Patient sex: F
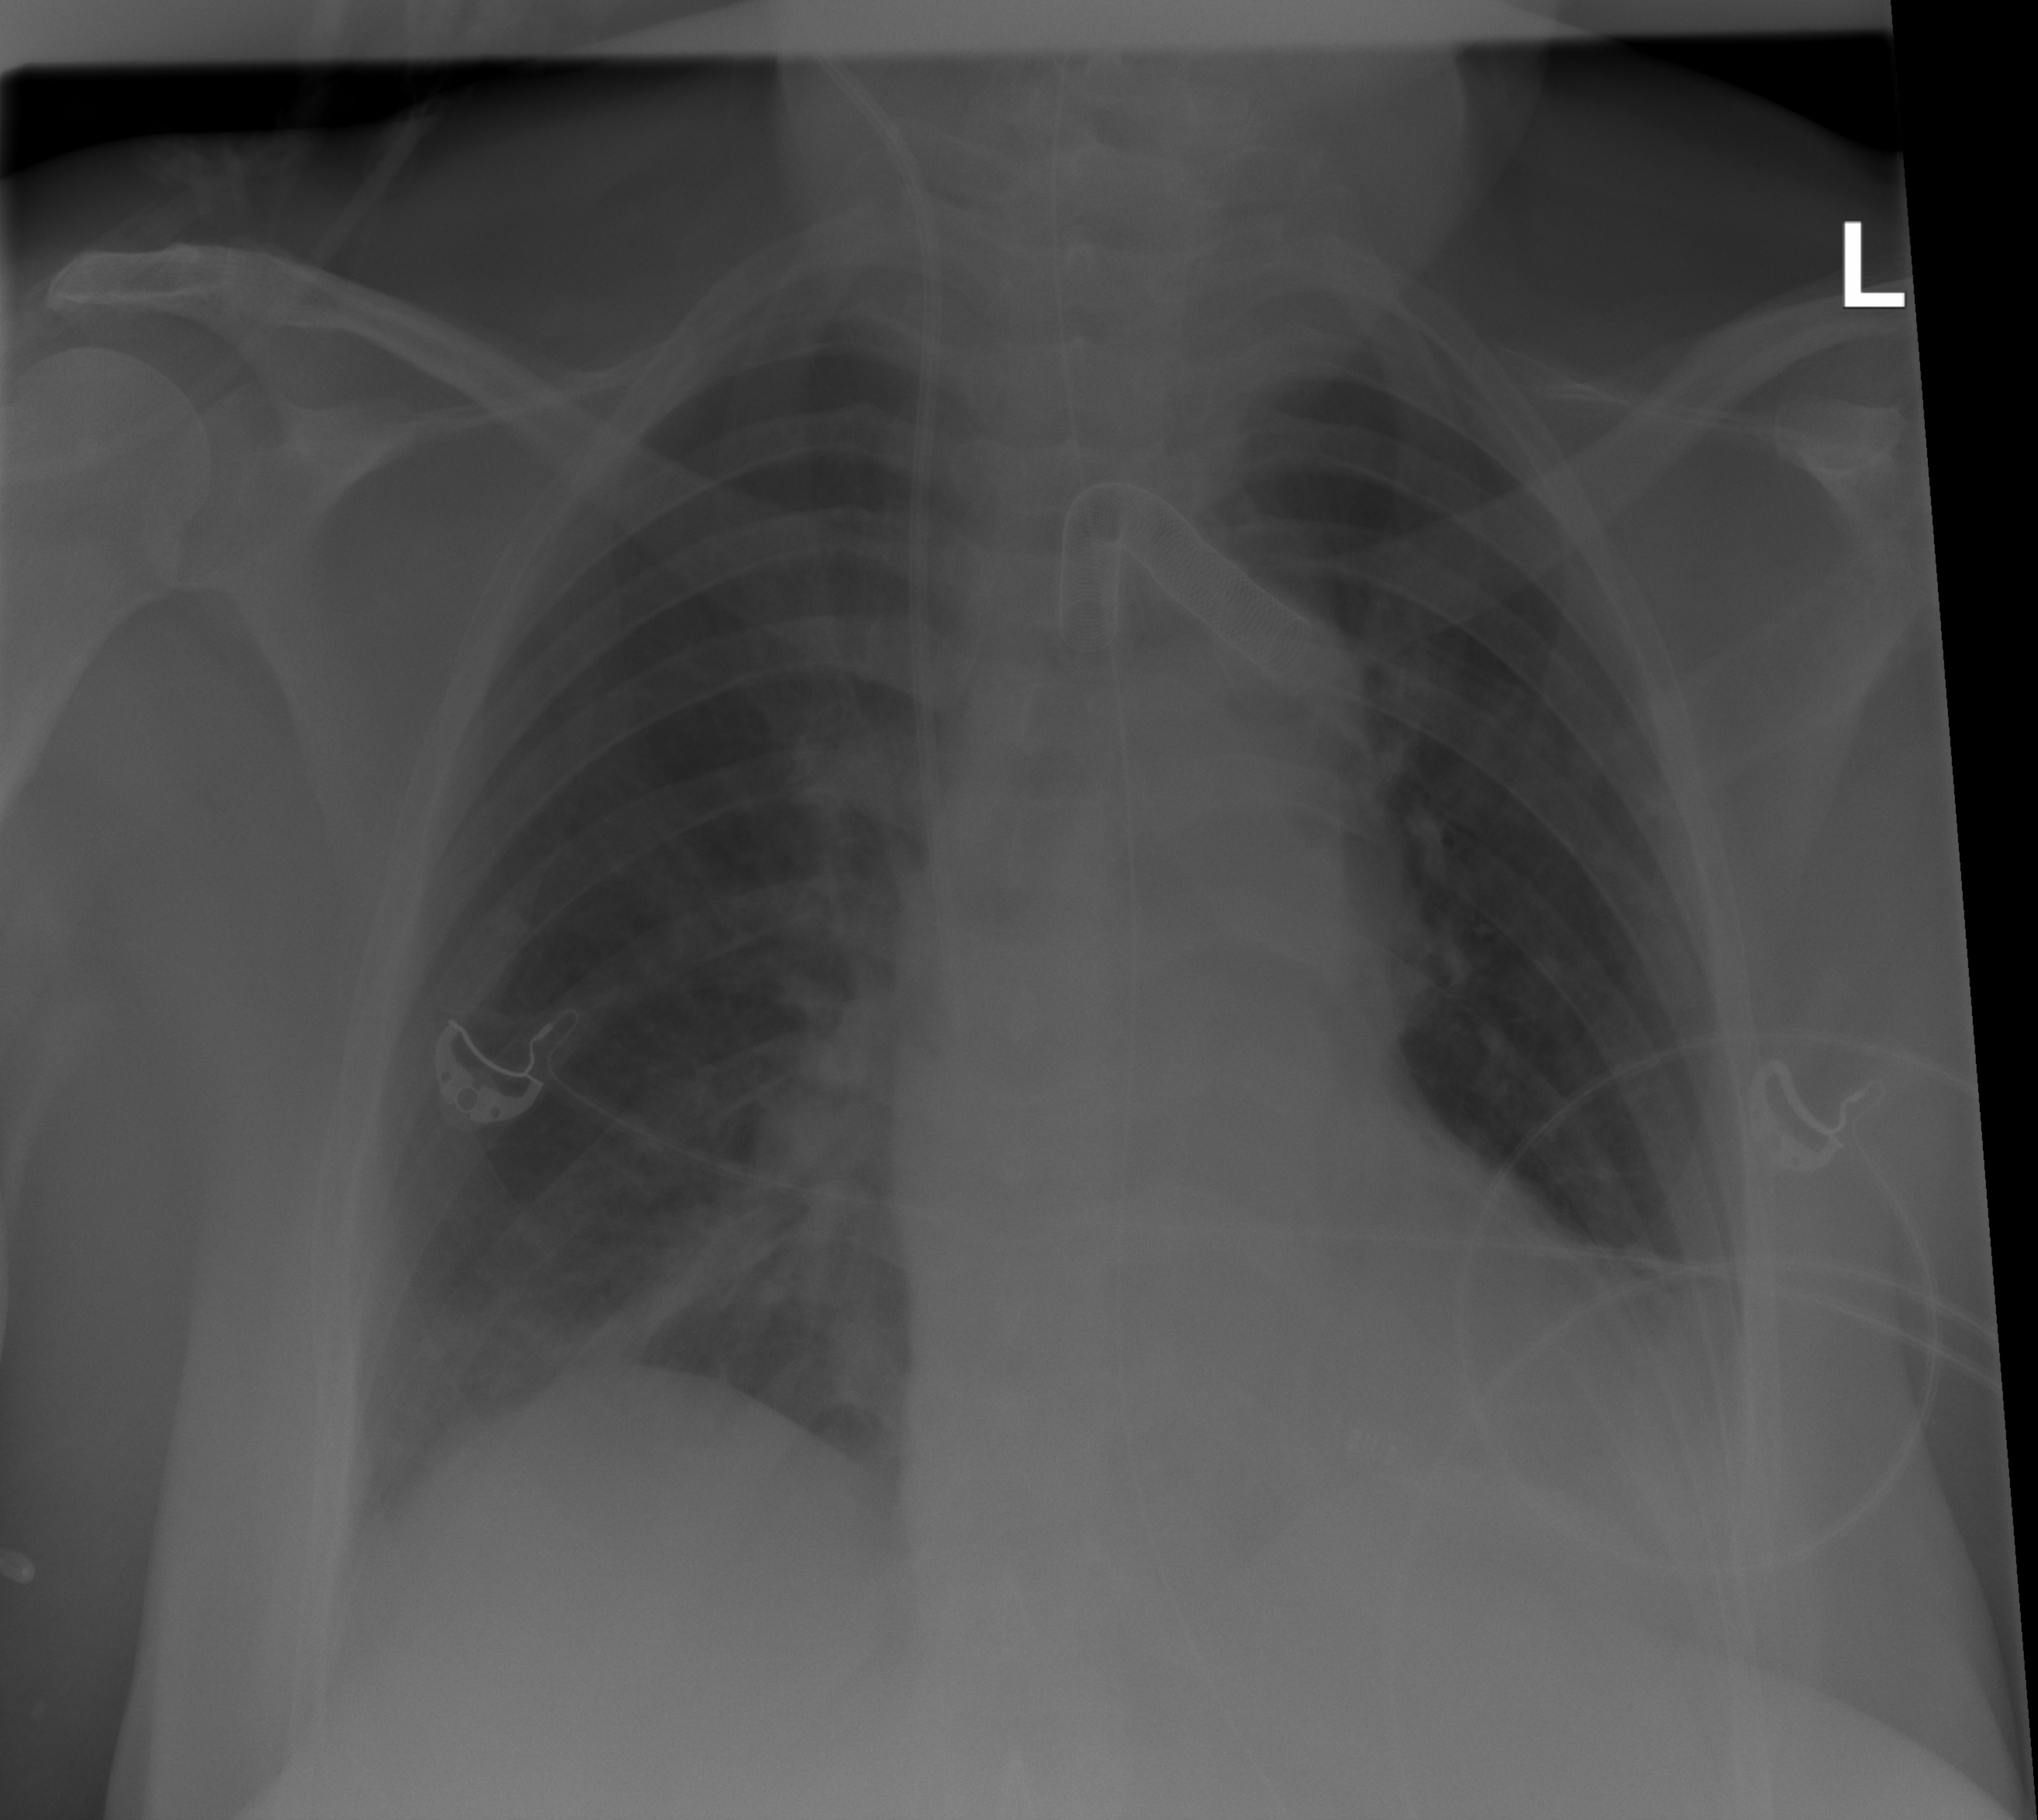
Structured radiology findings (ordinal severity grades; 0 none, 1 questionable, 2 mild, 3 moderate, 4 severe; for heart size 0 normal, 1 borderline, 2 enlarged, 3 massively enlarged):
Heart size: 0
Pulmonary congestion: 0
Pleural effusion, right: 0
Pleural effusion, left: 2
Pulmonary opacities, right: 2
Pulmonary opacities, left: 3
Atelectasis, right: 2
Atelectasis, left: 3